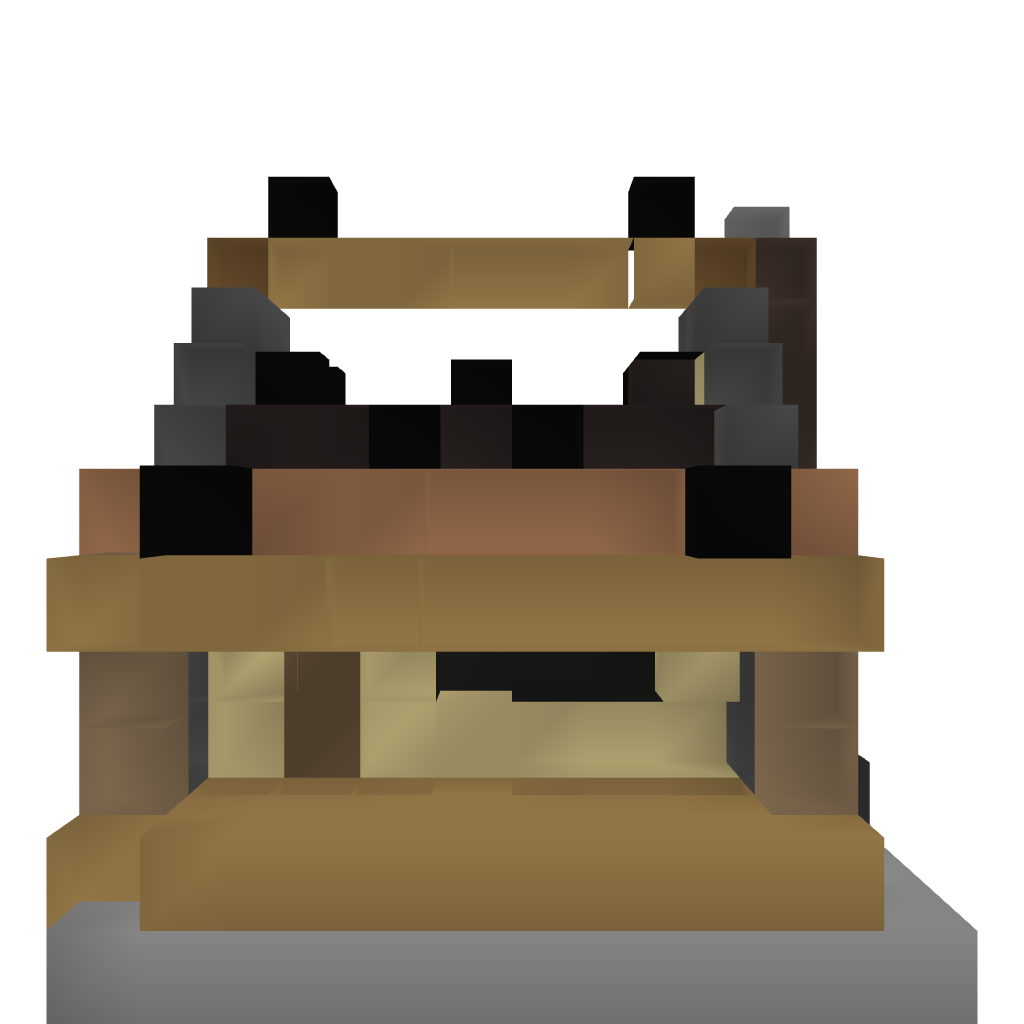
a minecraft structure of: Advanced Shop